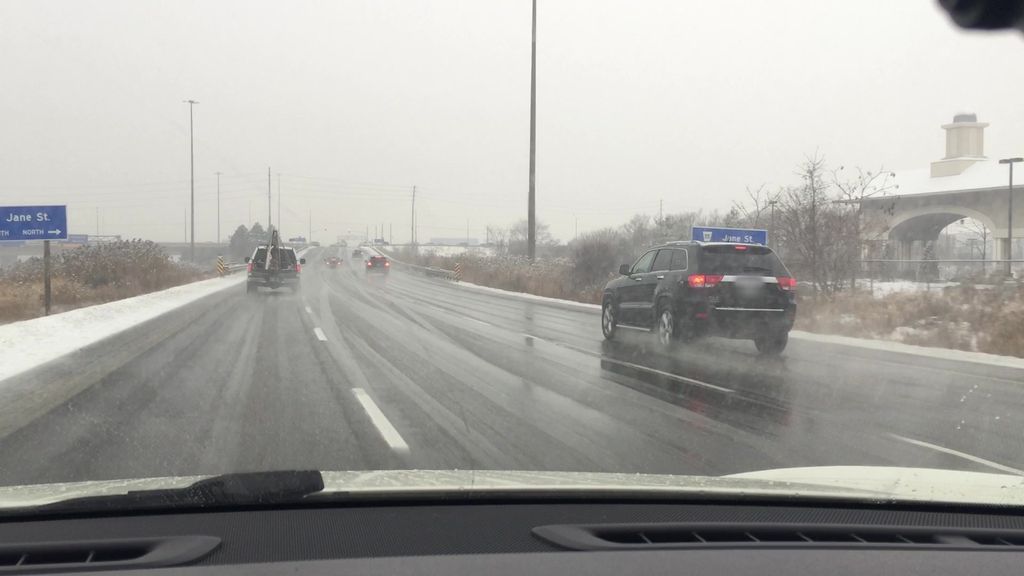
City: toronto